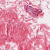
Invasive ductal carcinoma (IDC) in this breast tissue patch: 0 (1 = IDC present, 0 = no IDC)